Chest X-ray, AP view. Patient: 57 years old, sex F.
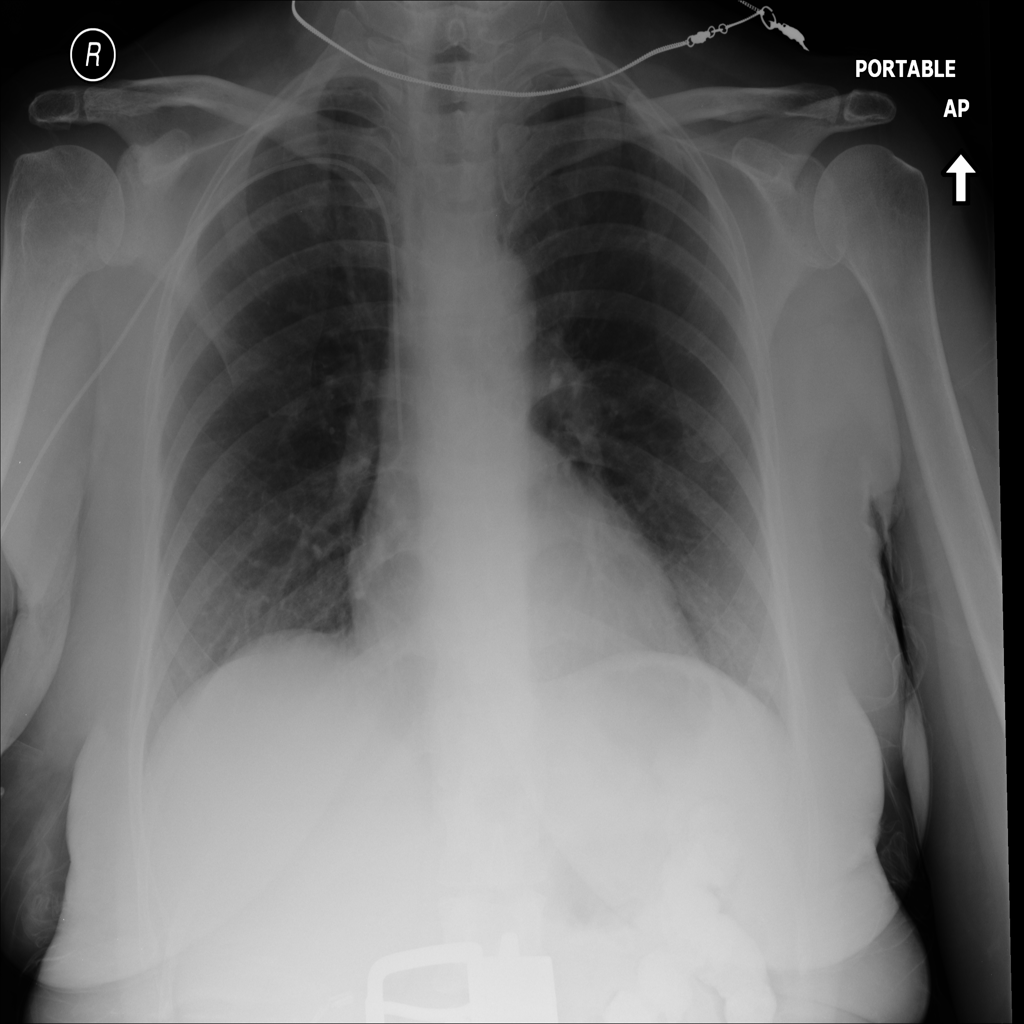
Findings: No Finding